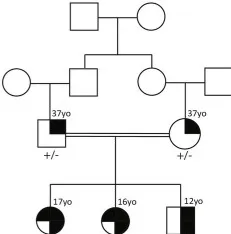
(B) Pedigree of family 2.
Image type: pathology (giemsa)